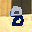
Label: 8